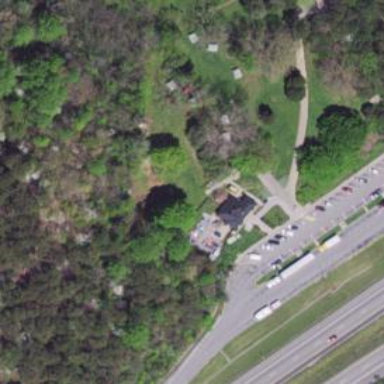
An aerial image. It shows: Rest area along the road.